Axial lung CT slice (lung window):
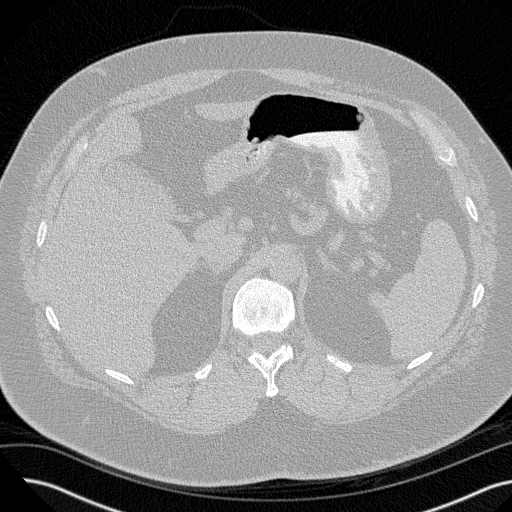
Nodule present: no